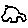
Label: car